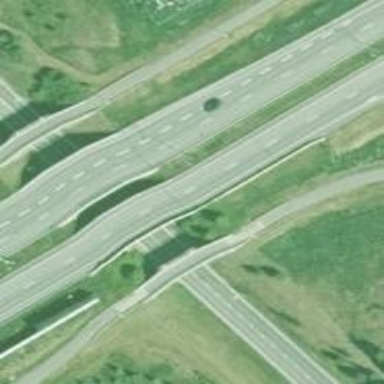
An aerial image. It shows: Trunk link highway.